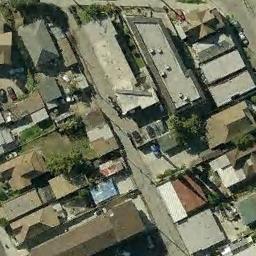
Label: dense_residential